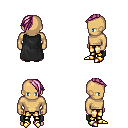
a pixel art fantasy rpg character, male body template, human, tanned skin, black cape, gold greaves, pink long mohawk hairstyle, gold boots, four views (front, back, left, right), 2x2 character sprite sheet, small pixel art, hard edges, no anti-aliasing